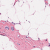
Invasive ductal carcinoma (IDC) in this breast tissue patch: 1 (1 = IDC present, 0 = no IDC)